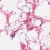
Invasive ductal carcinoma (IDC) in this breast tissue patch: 0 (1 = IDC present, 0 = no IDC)